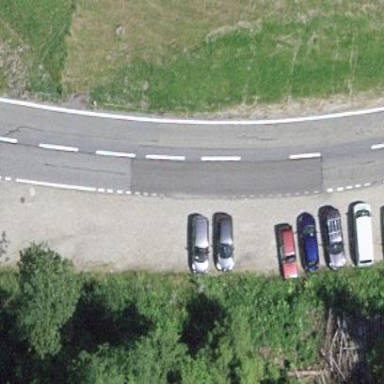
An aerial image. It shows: Street side parking area.